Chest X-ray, AP view. Patient: 54 years old, sex M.
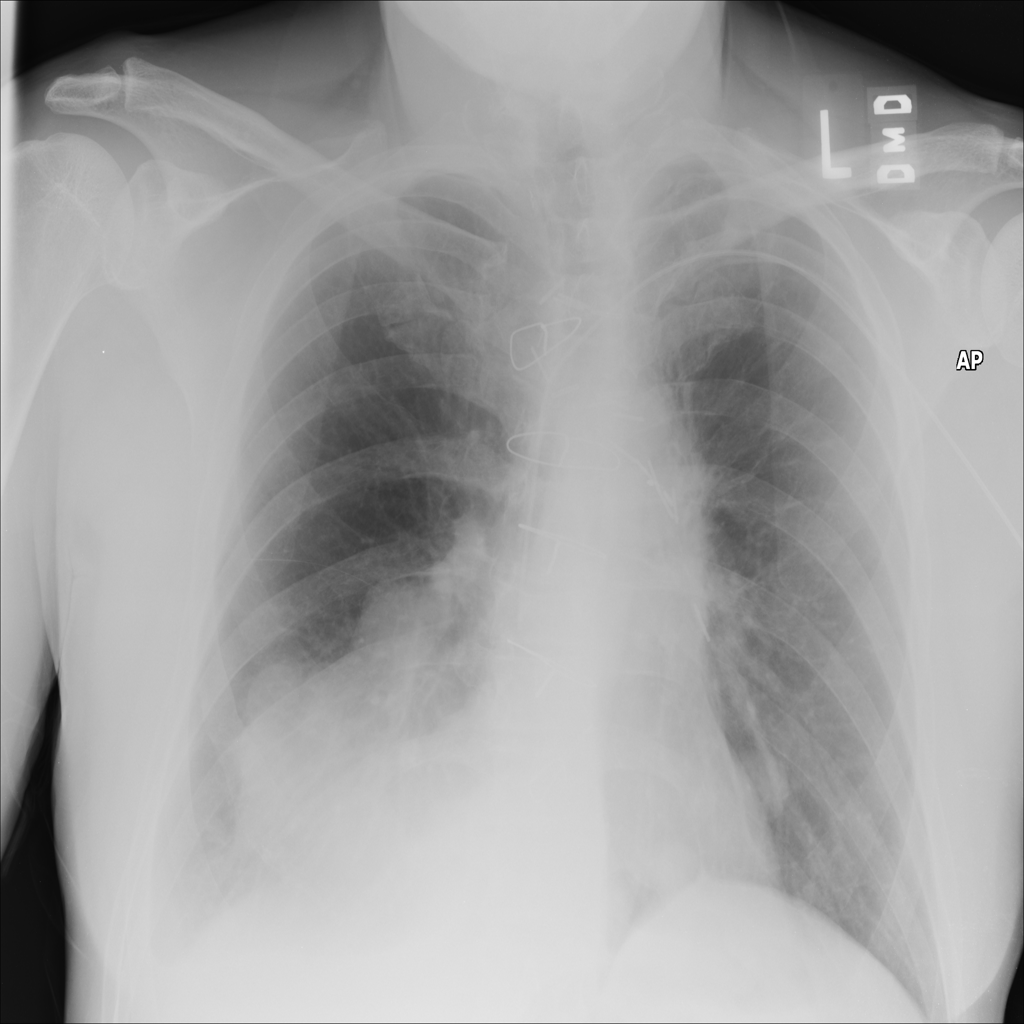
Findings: Mass, Pleural_Thickening